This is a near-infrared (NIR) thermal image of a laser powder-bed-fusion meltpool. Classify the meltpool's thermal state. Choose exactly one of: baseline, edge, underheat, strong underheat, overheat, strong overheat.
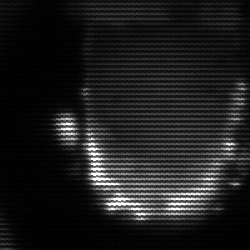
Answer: baseline